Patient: sex F, age 71
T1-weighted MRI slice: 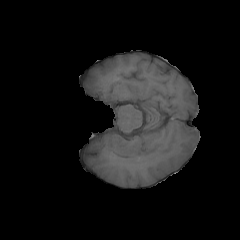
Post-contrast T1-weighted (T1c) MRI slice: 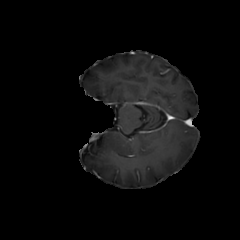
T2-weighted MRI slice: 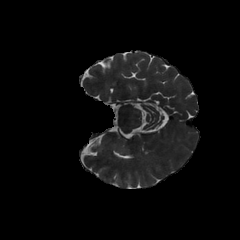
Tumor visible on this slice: no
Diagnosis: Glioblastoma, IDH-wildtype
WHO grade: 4